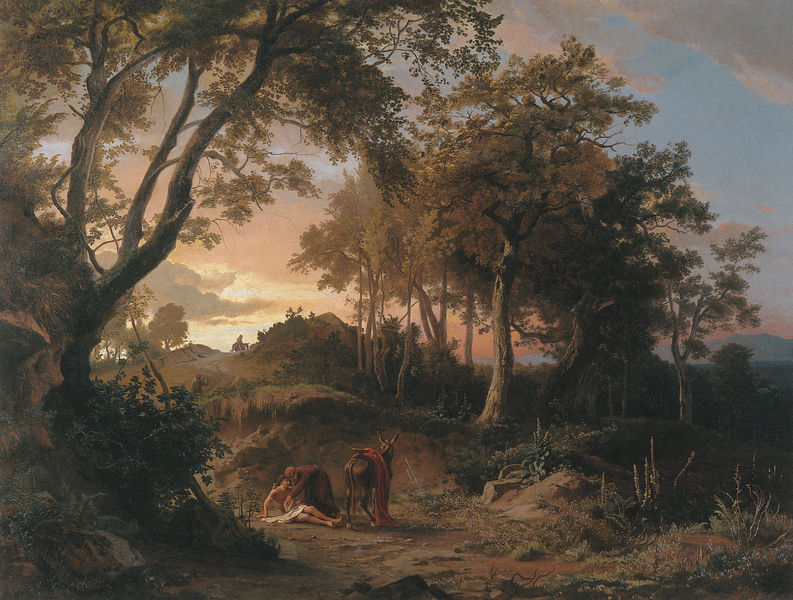
Titel: Der Abend, Die Bergung des verletzten Wanderers durch den Barmherzigen Samariter
Künstler: Johann Wilhelm Schirmer
Standort: Karlsruhe
Institution: Staatliche Kunsthalle Karlsruhe
Schlagwörter: akt, baum, berg, blau, blätter, dunkel, felsen, fuß, gemälde, himmel, kopf, körper, laub, lendenschurz, mann, nackt, schatten, umhang, weiß, wolken, baumstämme, bäume, frauen, gelb, grün, landschaft, menschen, ocker, sand, sitzen, äste, abend, blume, blumen, braun, brust, busen, frau, frisur, grau, haar, hell, hintergrund, kleid, licht, mitte, mund, männer, nacht, nase, orange, schwarz, straße, szene, gras, gürtel, rot, tier, tiere, tuch, weg, wiese, wolke, beige, alt, gesichter, jung, arm, arme, augen, bibel, geschichte, gesicht, historie, kleidung, leinen, mensch, stehen, stein, steine, hals, öl, ast, baumstamm, dämmerung, erde, ferne, gräser, hügel, morgen, natur, sonnenaufgang, strauch, weide, zweige, busch, büsche, pfad, sonne, boden, land, auge, gewand, gold, haare, kutte, mantel, stoff, stoffe, tücher, decke, gewänder, paar, personen, blatt, person, pflanze, pflanzen, gebeugt, locke, locken, rosa, schulter, schultern, wald, anhöhe, esel, pferd, reiter, beine, erdig, sattel, bein, brüste, füße, liebe, liegen, zwei, abhang, berge, fels, gebirge, gipfel, hang, sonnenuntergang, tag, pause, rast, böschung, romantik, stämme, wetter, wolle, zwei männer, nackte, ellenbogen, fallen, abendrot, baumkrone, baumkronen, abendstimmung, pärchen, krank, lichtung, barfuß, sex, kuppe, ritter, maultier, liebespaar, ehepaar, beugen, romantisch, altes testament, hilfe, geäst, fall, sturz, abstützen, tonig, rötlich, heiliger, kutten, verwundet, leigen, biblisch, liegt, gefallen, helfen, rettung, verwundeter, reittier, martin, samariter, helfer, nikolaus, geschehen, gegend, alte meister, aufhelfen, waldlichtung, geschlechtsverkehr, natur landchaft, roter schal, halber mantel, samriter